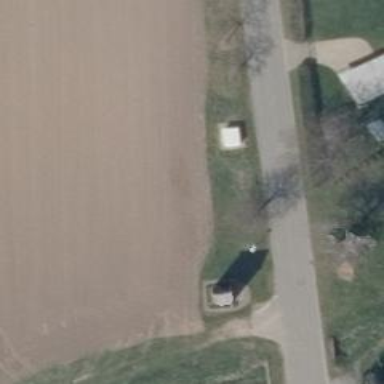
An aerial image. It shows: Power substation.